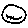
Label: smiley face